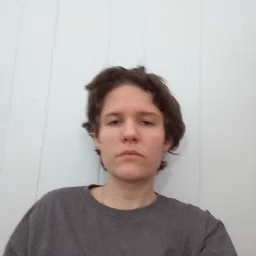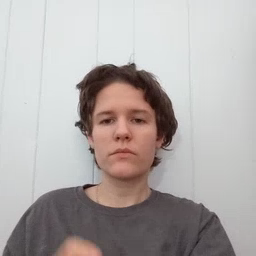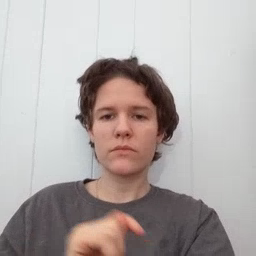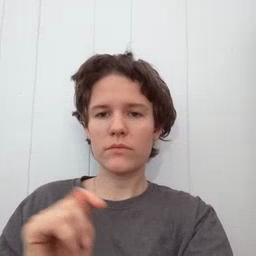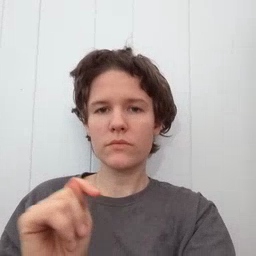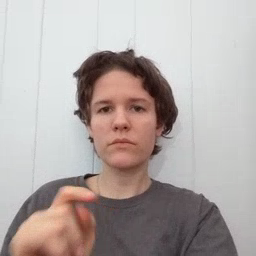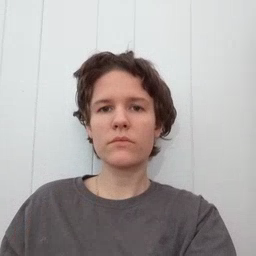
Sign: potty